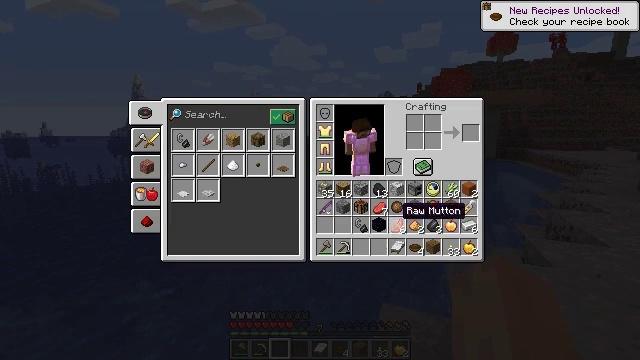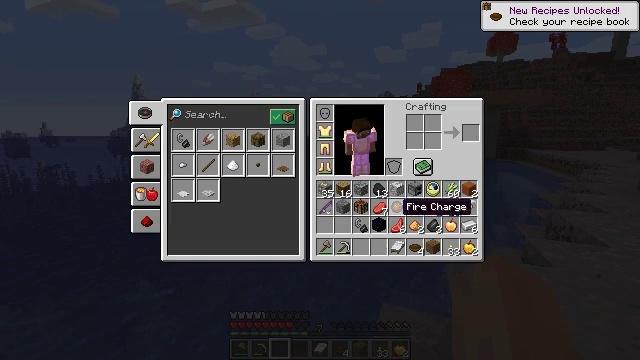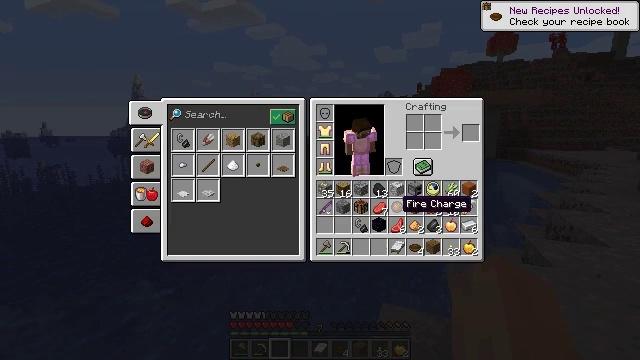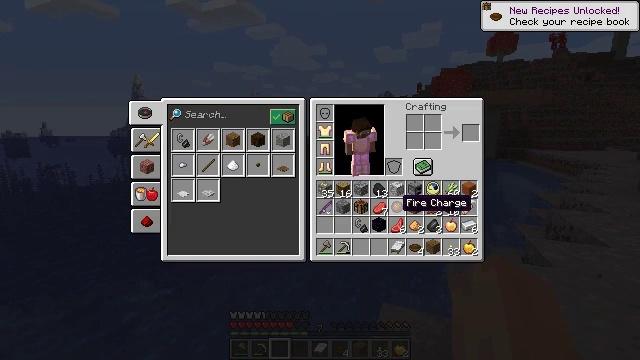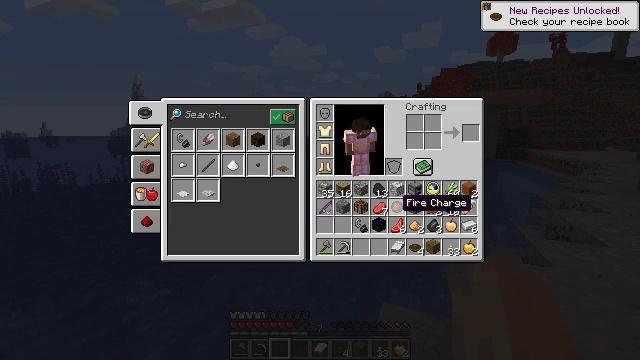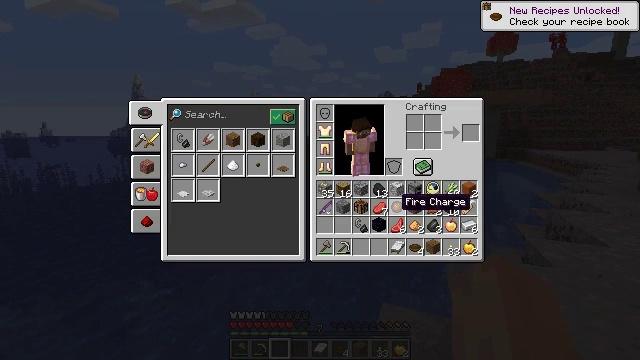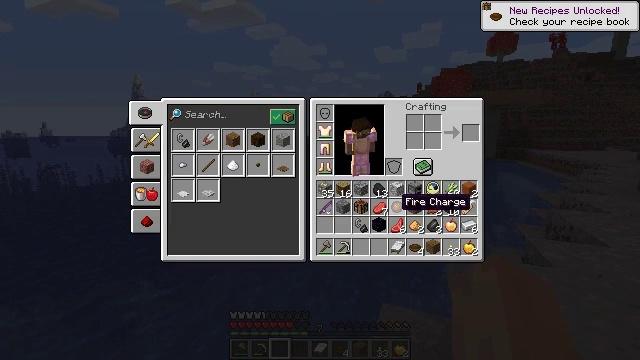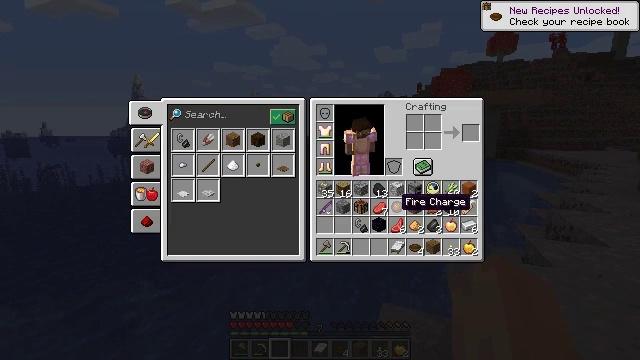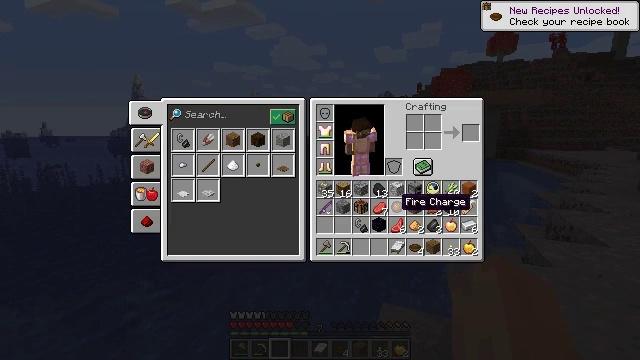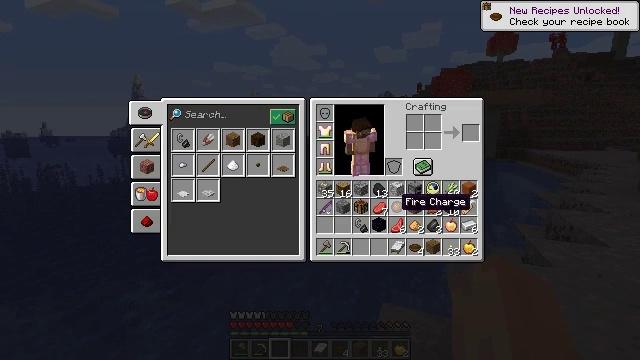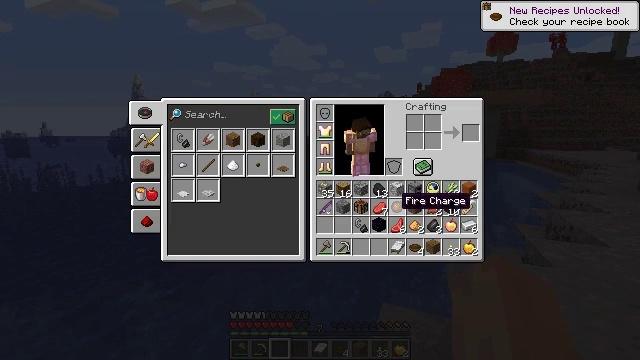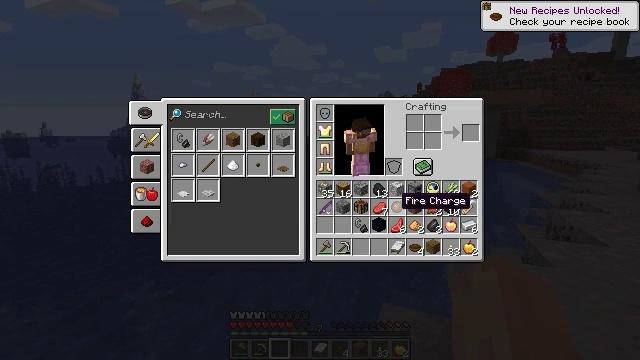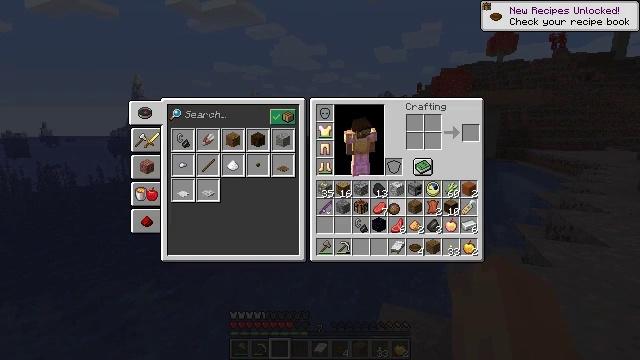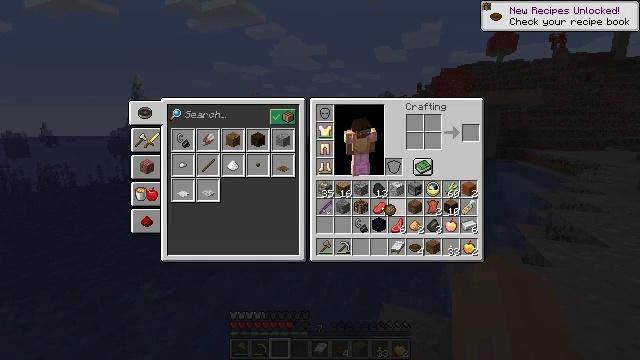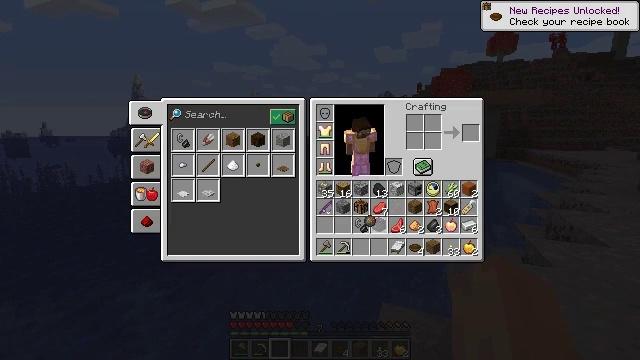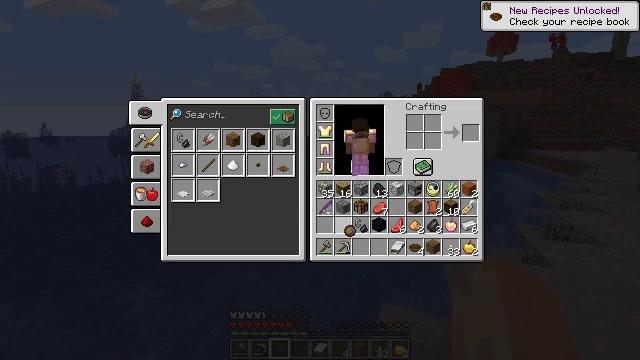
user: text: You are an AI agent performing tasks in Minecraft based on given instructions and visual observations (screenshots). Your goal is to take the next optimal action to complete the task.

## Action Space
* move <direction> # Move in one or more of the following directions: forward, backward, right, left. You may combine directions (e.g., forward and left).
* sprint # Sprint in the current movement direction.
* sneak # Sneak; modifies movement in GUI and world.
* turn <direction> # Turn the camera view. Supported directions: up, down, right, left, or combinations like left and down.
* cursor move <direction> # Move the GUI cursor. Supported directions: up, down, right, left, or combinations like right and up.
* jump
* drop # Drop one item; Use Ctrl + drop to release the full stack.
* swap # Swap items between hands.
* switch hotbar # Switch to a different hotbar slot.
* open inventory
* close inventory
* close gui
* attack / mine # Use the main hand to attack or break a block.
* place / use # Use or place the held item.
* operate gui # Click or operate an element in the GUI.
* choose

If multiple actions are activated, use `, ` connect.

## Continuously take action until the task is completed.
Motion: motion action
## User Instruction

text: Remove a fire charge from the inventory.
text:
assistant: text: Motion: sneak
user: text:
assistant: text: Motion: sneak
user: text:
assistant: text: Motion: sneak
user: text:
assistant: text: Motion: sneak
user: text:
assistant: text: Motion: no_op
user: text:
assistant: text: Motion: no_op
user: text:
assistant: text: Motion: no_op
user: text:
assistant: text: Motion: no_op
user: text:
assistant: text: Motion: no_op
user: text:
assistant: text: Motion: no_op
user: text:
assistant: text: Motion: no_op
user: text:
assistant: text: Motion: operate gui
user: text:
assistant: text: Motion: operate gui
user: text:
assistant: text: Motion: cursor move left and down
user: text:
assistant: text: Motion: cursor move left and down
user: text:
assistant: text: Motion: cursor move left
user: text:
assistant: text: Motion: cursor move left and down
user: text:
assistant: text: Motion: cursor move down
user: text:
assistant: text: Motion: no_op
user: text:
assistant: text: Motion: operate gui
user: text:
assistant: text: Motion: operate gui
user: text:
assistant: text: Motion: operate gui
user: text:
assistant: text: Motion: no_op
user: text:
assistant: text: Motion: no_op
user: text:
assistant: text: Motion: no_op
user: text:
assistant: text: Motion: cursor move up
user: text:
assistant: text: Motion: cursor move up
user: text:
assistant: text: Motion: no_op